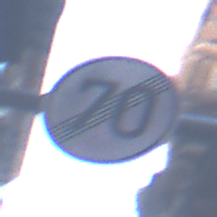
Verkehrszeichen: EndeGeschwindigkeit70
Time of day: MorningAfternoon
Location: Outdoor (Urban)
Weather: PartlyCloudy
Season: NotSpecified
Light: Natural